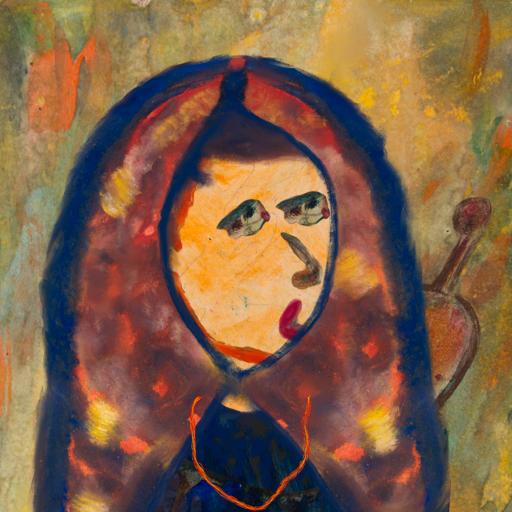
Background: Comrade, Head And Neck Side: Experience, Face Side: Pipe, Bust: Pipe, Hair Side: Blank, Head Accessory: Mother_And_Son_Mother_Scarf, Second Necklace: Gypsy_Mother_2, Necklace: Blank, Baby: Blank